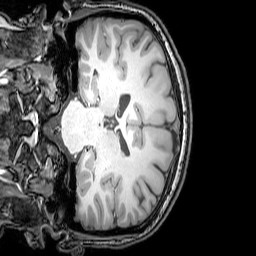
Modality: T1w
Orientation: coronal
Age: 24
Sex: female
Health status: healthy
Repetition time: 0.081 s
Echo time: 0.037 s